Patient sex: M
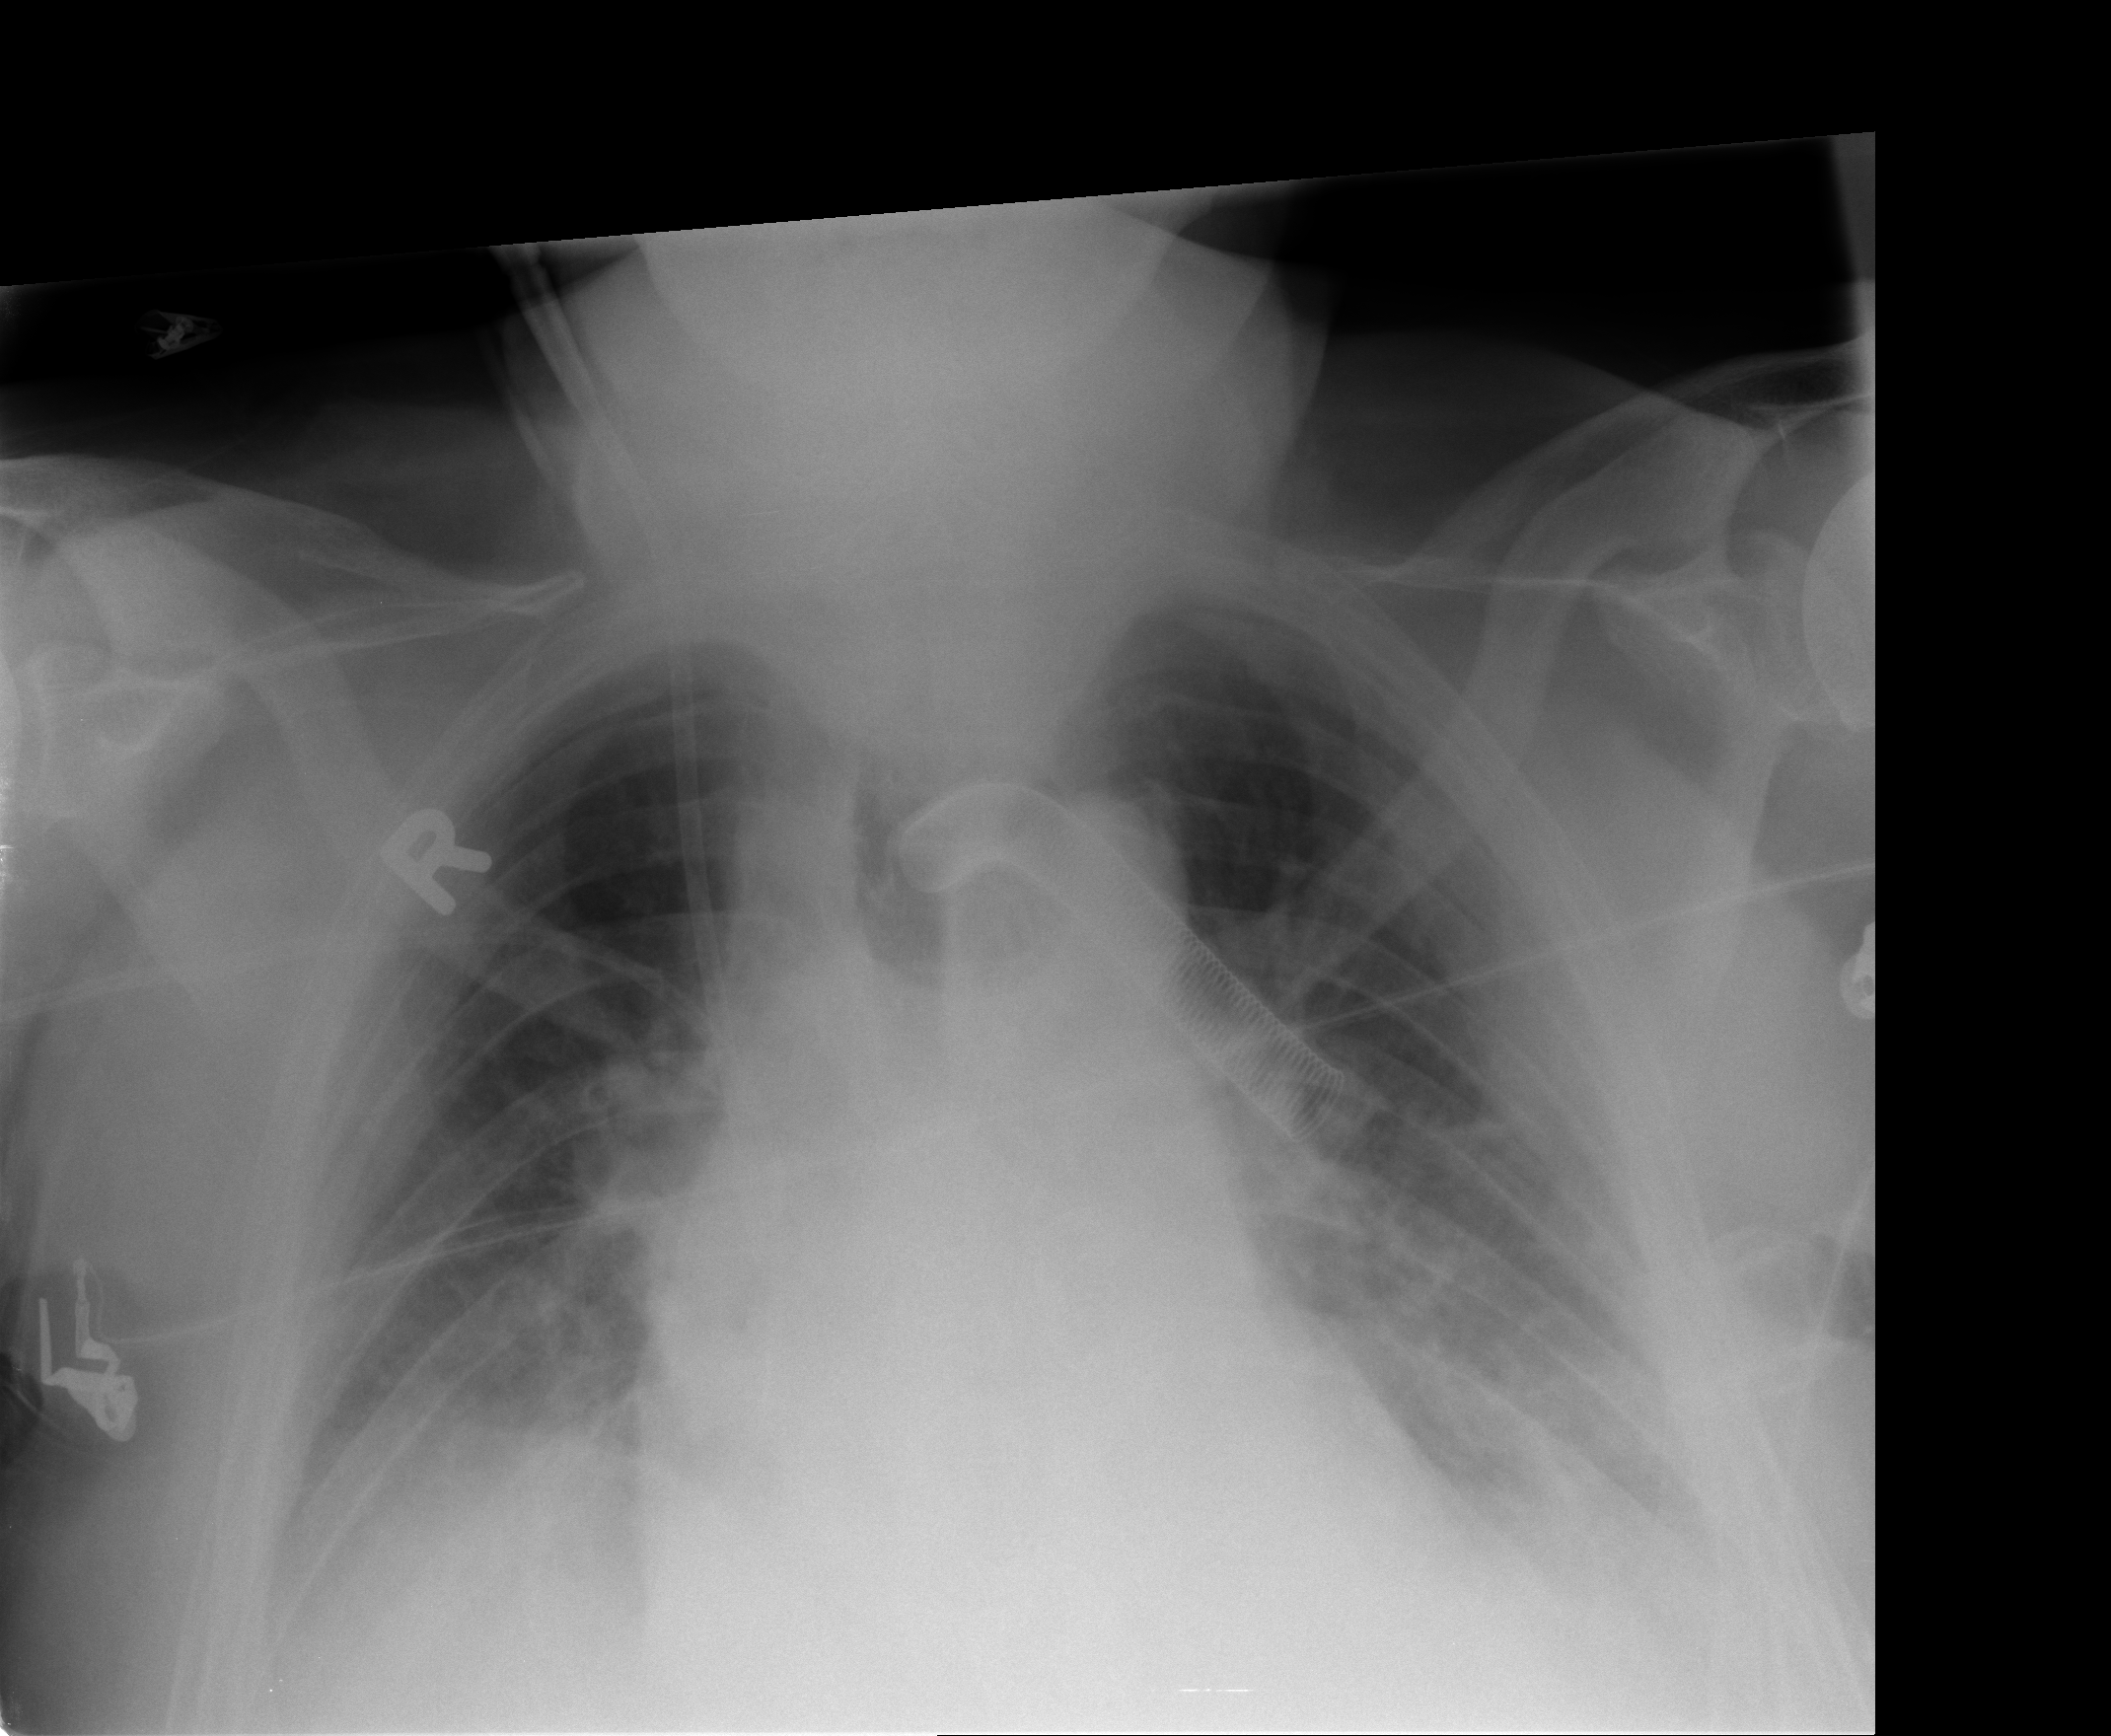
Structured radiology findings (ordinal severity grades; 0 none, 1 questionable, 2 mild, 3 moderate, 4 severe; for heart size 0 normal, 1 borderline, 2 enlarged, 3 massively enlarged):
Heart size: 2
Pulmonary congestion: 0
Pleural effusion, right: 2
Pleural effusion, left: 2
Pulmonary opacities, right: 1
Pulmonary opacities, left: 1
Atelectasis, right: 2
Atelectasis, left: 2